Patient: sex M, age 60
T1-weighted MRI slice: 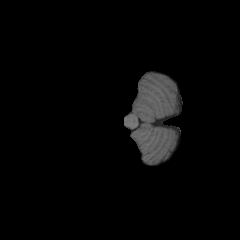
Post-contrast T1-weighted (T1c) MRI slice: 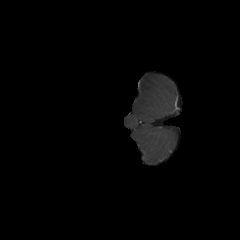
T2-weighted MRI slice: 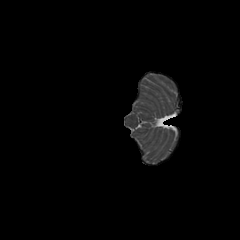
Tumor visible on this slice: no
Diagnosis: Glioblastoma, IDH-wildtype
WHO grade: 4